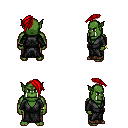
a pixel art fantasy rpg character, male body template, orc, green skin, gray robe, robe skirt, red long mohawk hairstyle, bracelets, four views (front, back, left, right), 2x2 character sprite sheet, small pixel art, hard edges, no anti-aliasing